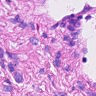
Metastatic tissue present: no